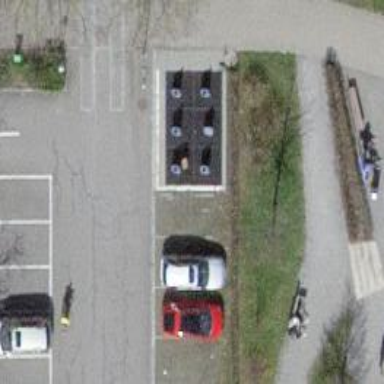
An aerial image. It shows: Charging station.